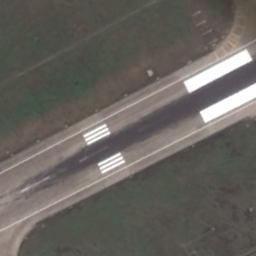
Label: runway